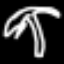
Label: palm tree